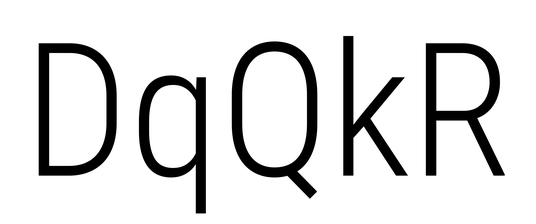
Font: Roboto_Condensed_Light